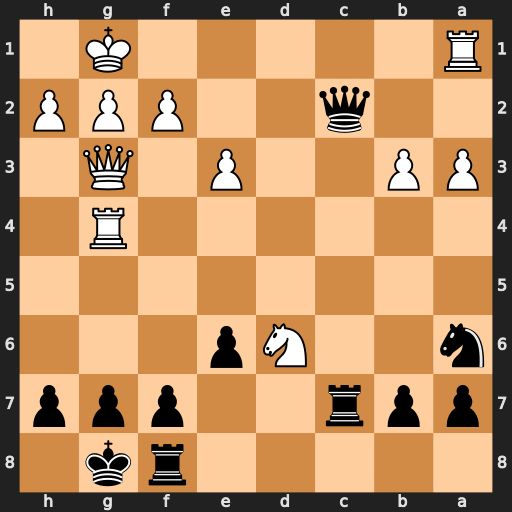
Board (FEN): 5rk1/ppr2ppp/n2Np3/8/6R1/PP2P1Q1/2q2PPP/R5K1
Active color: b
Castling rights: -
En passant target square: -
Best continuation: Qc1+ Rxc1 Rxc1#